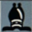
Piece: bB